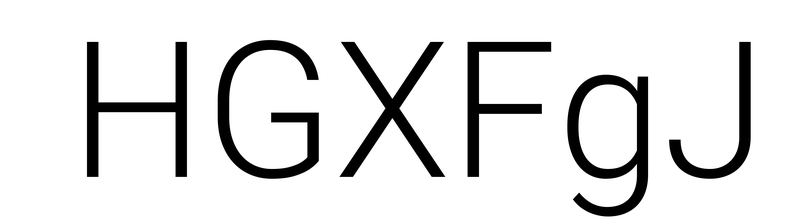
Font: Roboto_Light